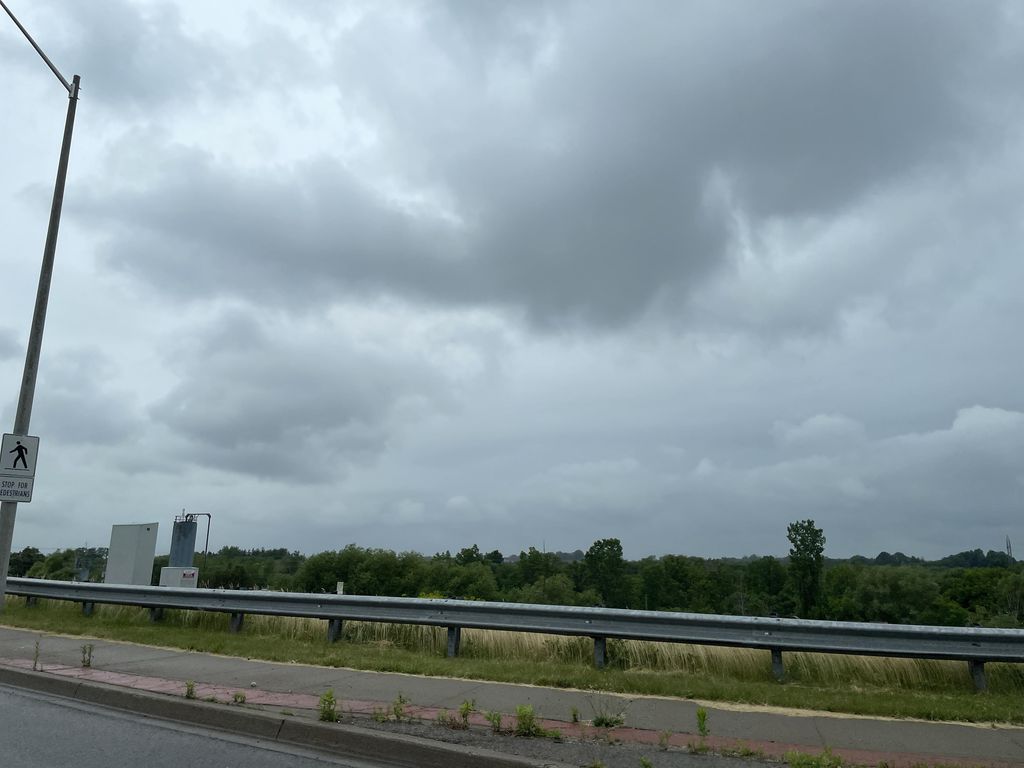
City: kitchener-waterloo